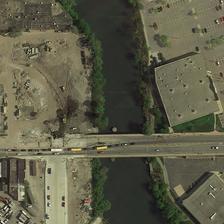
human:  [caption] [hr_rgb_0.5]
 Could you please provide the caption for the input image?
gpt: a bridge is on a river with a parking lot on one side of it and several buildings on both sides .

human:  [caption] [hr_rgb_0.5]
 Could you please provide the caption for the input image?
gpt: some green trees and several buildings are in two sides of a river with a bridge .

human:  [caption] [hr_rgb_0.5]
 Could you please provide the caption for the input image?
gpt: a bridge is on a river with some green trees and parking lots on two sides of the river .

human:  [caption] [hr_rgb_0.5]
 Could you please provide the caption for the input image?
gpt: the left bank of the river is undr construction while the other side has several factory buildings .

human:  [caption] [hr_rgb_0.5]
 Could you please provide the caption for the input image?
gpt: a bridge is on a river with a parking lot on one side of it and several buildings on both sides .